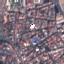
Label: Residential